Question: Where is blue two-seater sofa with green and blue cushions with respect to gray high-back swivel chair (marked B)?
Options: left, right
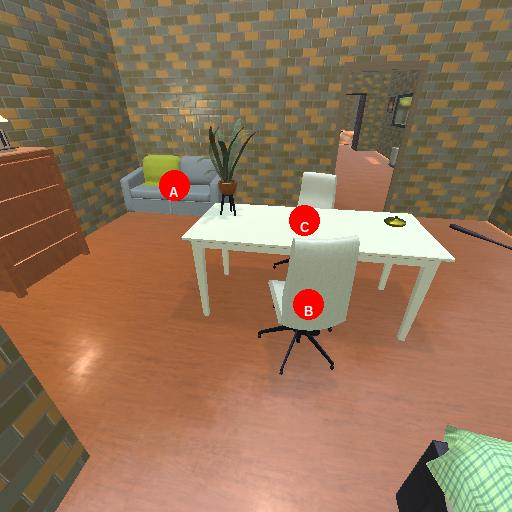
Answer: left